Question: I cant figure out, why 'ggplot' plots a whole in the middle of the following plot:

Here the data and the code:
'''
dat15 <- data.frame("Insgesamt" = c(64, 20, 13, 3),
"18-29" = c(41, 25, 27, 7),
"30-44" = c(58, 25, 12, 5),
"45-59"=c(69, 20, 10, 1),
"60+" = c(76, 14, 9, 1),
"Arbeiter" = c(57, 34, 9, 0),
"Angestellte" = c(69, 17, 11, 3),
"Beamte" = c(72, 12, 11, 5),
"Selbststandige" = c(69, 23, 5, 3),
"unter 1000" = c(47, 30, 19, 4),
"<PHONE>" = c(59, 24, 15, 2),
"2000-3000" = c(72, 15, 10, 3),
"3000+" = c(68, 19, 10, 3),
"seit Geburt" = c(65, 19, 12, 4),
"zugez. vor 20" = c(72, 17, 9, 2),
"zugez. in 20" = c(46, 28, 19, 7),
row.names = c("zum Vorteil", "zum Nachteil", "keine Veranderung", "weiss nicht"))
dat15 <- melt(dat15)
dat15$type = c("zum Vorteil", "zum Nachteil", "keine Veranderung", "weiss nicht")
dat15.1 <- dat15[c(1:4),]
dat15.1$labelpos <- cumsum(dat15.1$value) - dat15.1$value / 2
plot15.1 <- ggplot() +
theme_m(base_family = family,base_size=size) + xlab("") + ylab("")
plot15.1 <- plot15.1 +
geom_bar(ata = dat15.1, aes(x = dat15.1$variable, y = dat15.1$value,
fill=dat15.1$type), stat = 'identity')
plot15.1 <- plot15.1 + coord_polar("y", start = 0)
'''
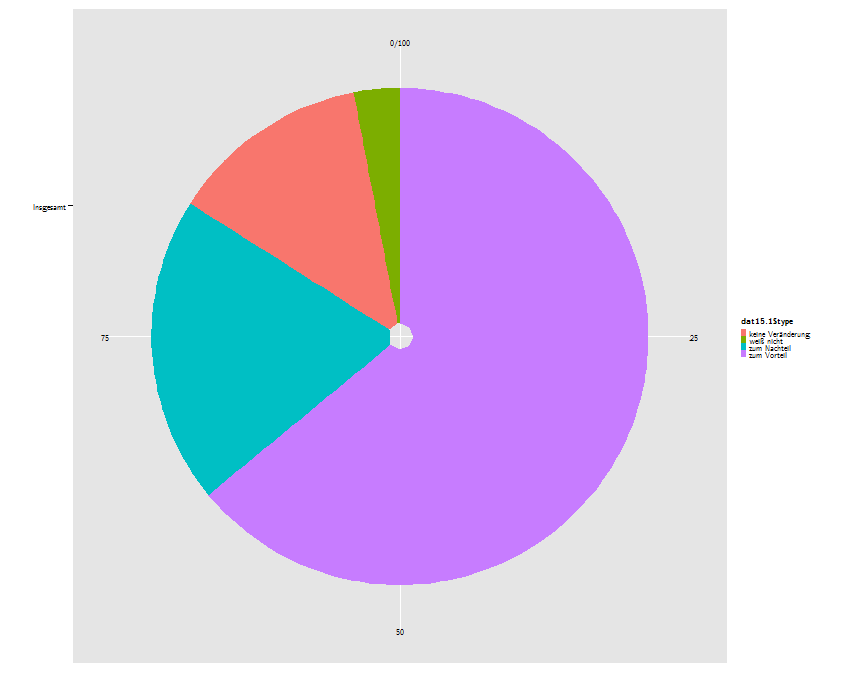
Answer: It will work if you add the argument 'width = 1' to 'geom_bar':
'''
ggplot() +
geom_bar(data = dat15.1, aes(x = variable, y = value, fill = type),
stat = 'identity', width = 1) +
coord_polar("y", start = 0)
'''